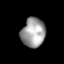
Tissue: lung
Cell type: Myeloid cells
Senescence score: 0.5514
Nuclear area (px): 683
Mean DAPI intensity: 159.228